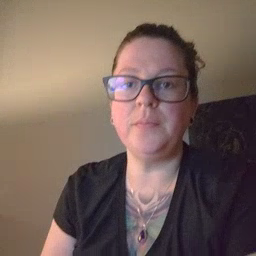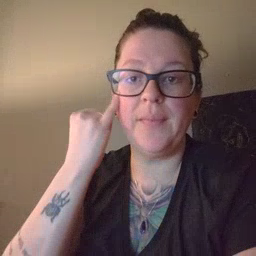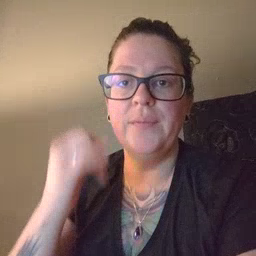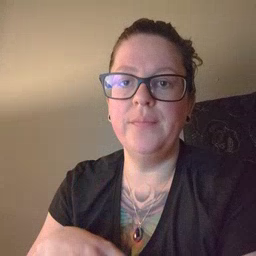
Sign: if